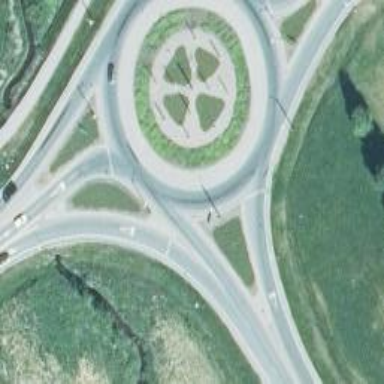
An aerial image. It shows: Asphalt road designated as trunk highway that features roundabout.